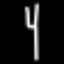
Label: fork